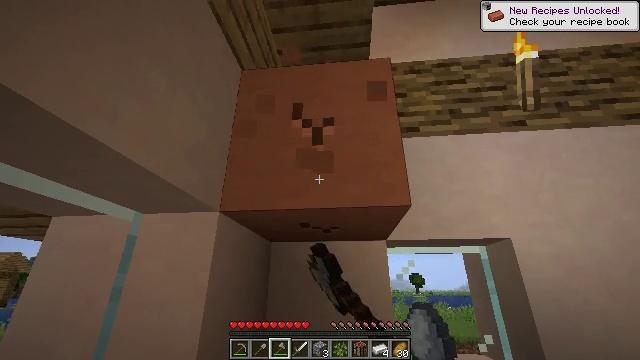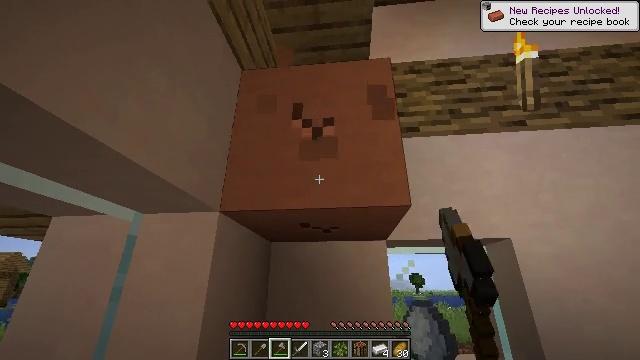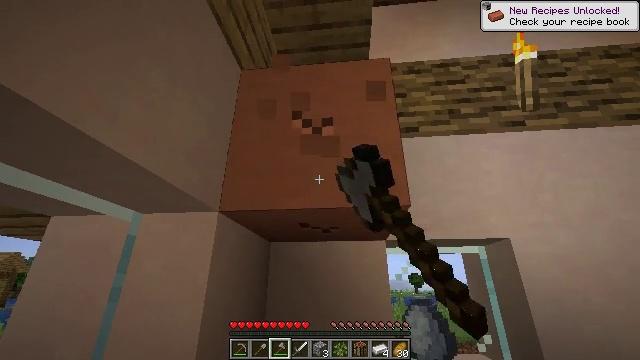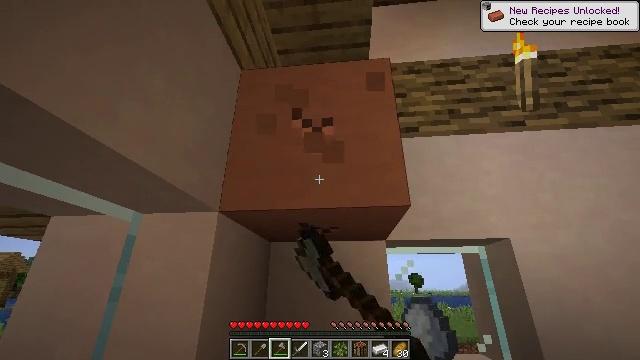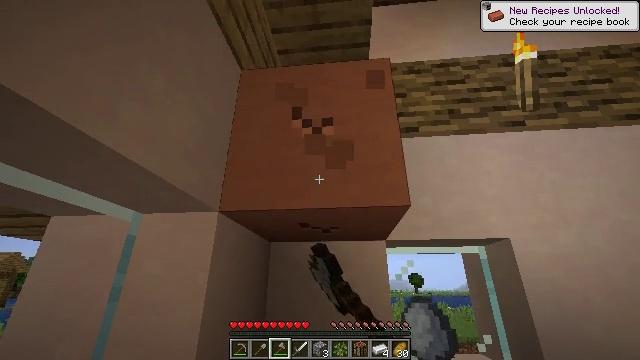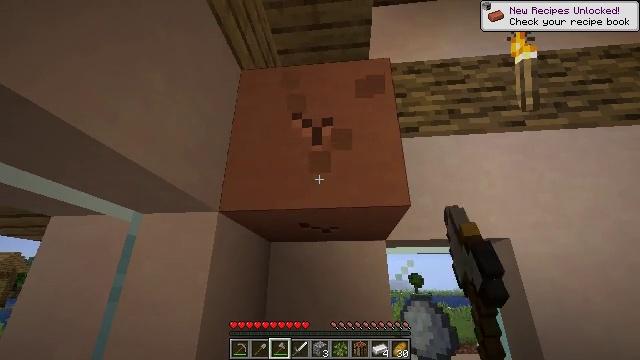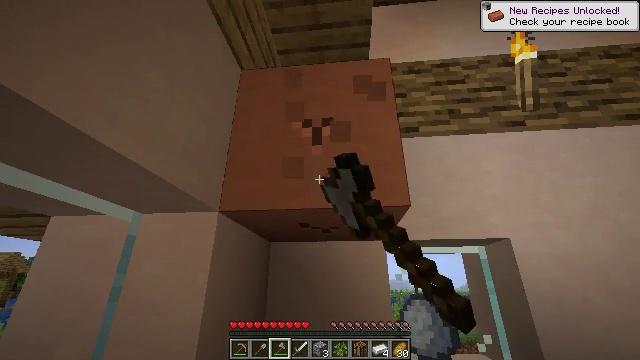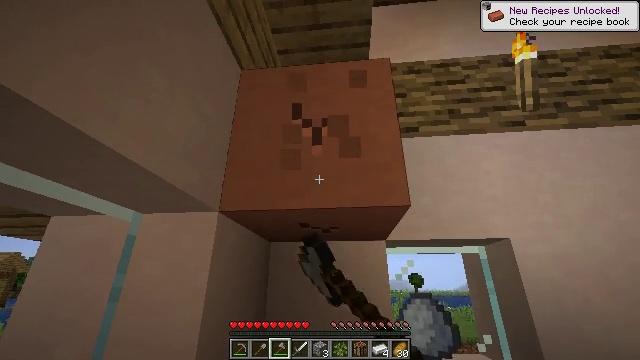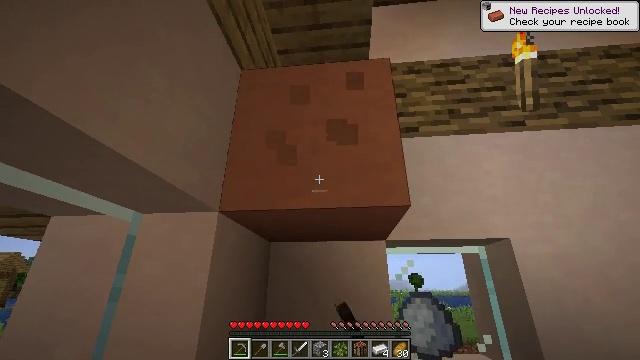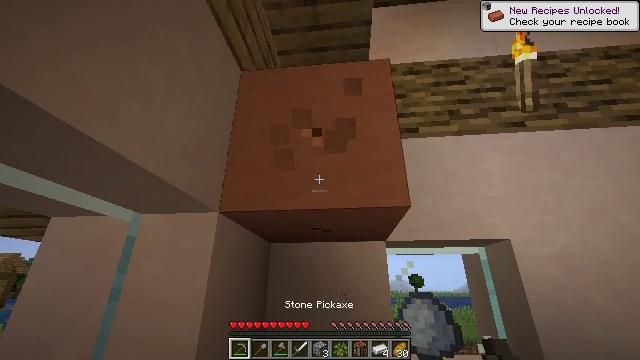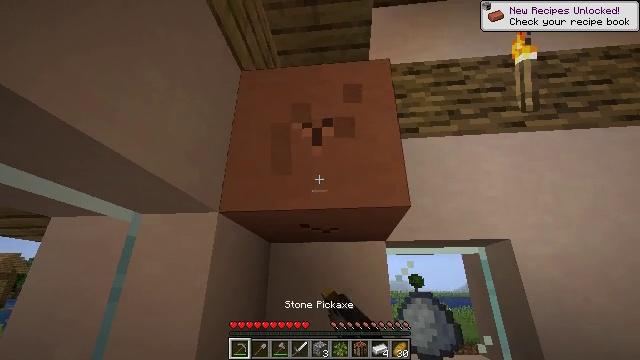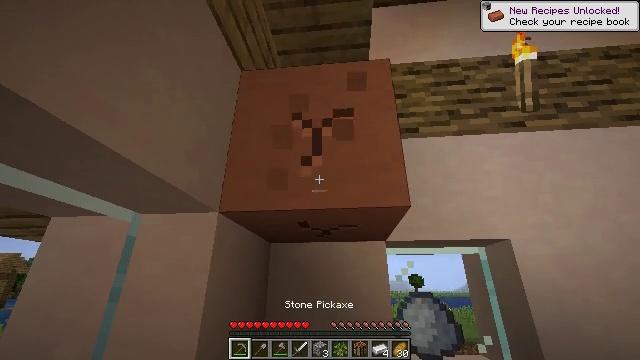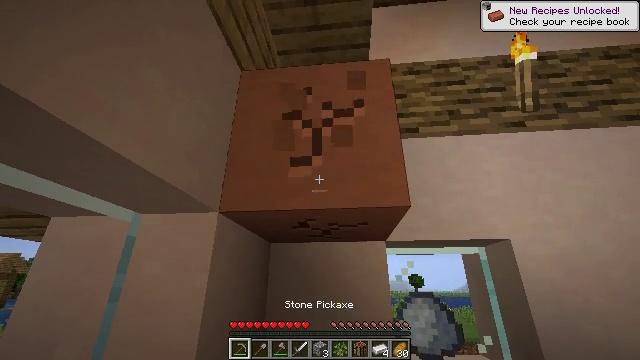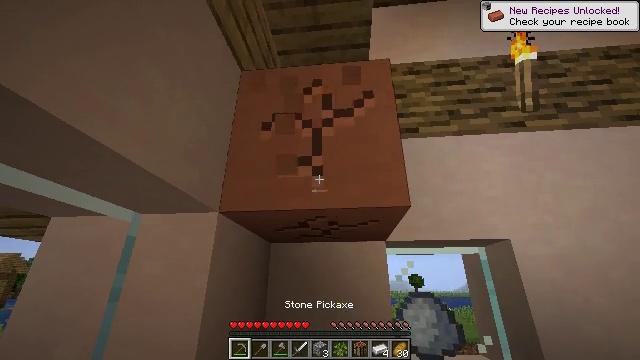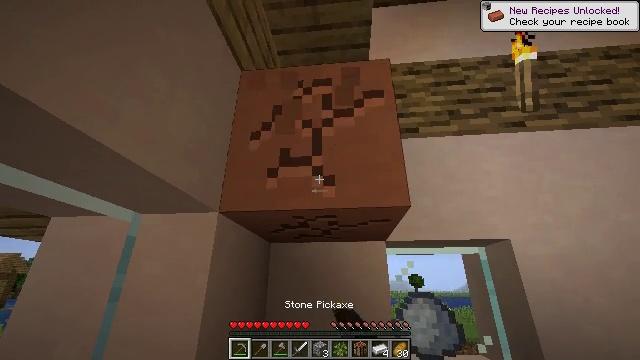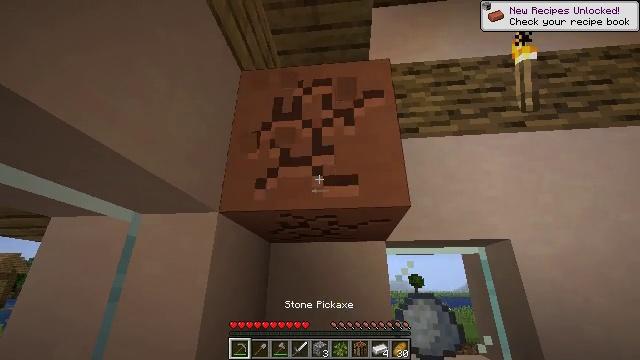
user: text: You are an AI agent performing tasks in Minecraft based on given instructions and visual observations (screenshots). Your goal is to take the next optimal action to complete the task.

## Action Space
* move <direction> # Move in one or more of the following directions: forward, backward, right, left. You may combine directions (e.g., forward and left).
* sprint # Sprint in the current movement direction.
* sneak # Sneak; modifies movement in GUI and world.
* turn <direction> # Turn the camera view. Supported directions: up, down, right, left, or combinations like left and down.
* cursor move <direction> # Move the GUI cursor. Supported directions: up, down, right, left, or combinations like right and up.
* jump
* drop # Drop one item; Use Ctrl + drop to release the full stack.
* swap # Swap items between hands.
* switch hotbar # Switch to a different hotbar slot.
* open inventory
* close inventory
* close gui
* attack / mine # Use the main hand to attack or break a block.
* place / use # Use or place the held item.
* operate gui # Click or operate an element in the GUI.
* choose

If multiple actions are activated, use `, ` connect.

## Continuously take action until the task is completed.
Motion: motion action
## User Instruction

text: Attack the terracotta block to obtain it.
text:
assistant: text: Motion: attack / mine
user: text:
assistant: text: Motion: attack / mine
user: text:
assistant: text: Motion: attack / mine
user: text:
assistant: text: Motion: attack / mine
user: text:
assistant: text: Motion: attack / mine
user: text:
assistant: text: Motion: attack / mine
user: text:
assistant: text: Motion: attack / mine
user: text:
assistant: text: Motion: attack / mine, switch to hotbar 1
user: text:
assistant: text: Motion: attack / mine, switch to hotbar 1
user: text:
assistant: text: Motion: attack / mine, switch to hotbar 1
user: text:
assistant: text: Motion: attack / mine, switch to hotbar 1
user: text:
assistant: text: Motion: attack / mine
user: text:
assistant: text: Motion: attack / mine
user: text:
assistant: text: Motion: attack / mine
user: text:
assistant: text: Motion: attack / mine
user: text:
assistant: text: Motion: attack / mine
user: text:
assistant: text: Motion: attack / mine
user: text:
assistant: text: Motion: attack / mine
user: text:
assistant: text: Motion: attack / mine
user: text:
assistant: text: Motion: attack / mine
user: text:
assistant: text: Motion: attack / mine
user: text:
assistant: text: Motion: attack / mine
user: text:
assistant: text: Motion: attack / mine